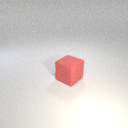
large red rubber cube